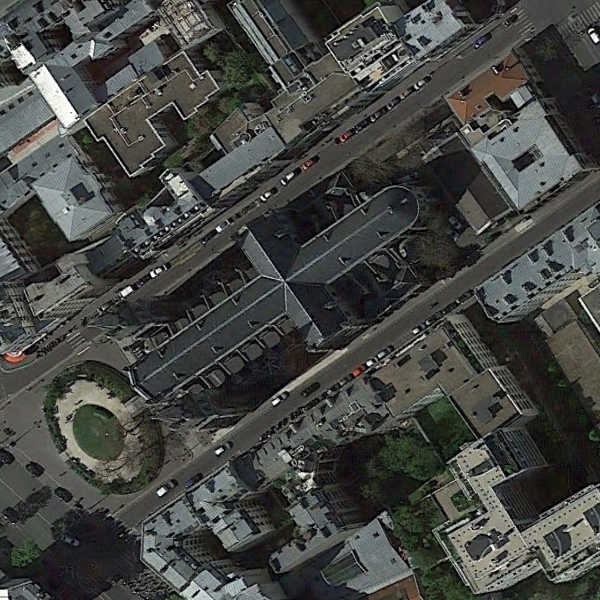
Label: Church